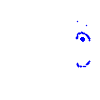
Particle: electron